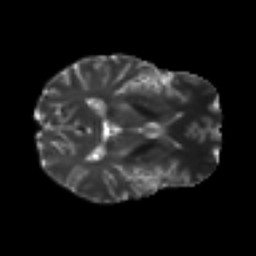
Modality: T2w
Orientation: axial
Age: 33
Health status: ill
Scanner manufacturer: philips
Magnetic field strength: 3 T
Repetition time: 9 s
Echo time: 0.127 s